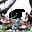
Label: 9